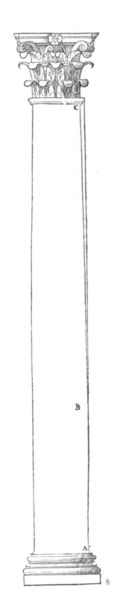
Titel: I Quattro Libri della Architettura, Buch I,
Kap. 13 Über die Schwellung und die Verjüngung der Säulen, Interkolumnien und Pilaster (Korinthische Säule)
Künstler: Andrea Palladio
Institution: (Seriendruck)
Schlagwörter: blätter, kopf, weiß, ausschnitt, blume, grau, hell, schmuck, schwarz, skizze, säule, zeichnung, blüte, ornament, architektur, sockel, stein, schlank, klassizismus, rund, studie, grafik, graphik, linien, architecture, column, corinthian, white, black, gray, grey, detail, schmal, verzierung, print, plinthe, ring, komposit, antike, linie, stücke, druck, stich, schwarzweiß, buchstaben, bleistift, entwurf, stift, kapitell, senkrecht, voluten, knospen, flower, ionisch, antik, classical, greek, roman, plan, basis, dorisch, konkav, konvex, drawing, korinthisch, shadow, sketch, schaft, rundung, wulst, sculpture, konisch, letters, kapitel, marble, abakus, akanthus, leaves, aufriss, korintisch, antique, rome, temple, akanthusblätter, kämpferplatte, säulenordnung, säulenschaft, draft, entasis, stele, palladio, vertical, foot, pencil, draw, floral, long, base, simple, pillar, plain, ionic, pedestal, stehle, doric, tall, helenistisch, deckplatte, greece, diagram, steele, detailausschnitt, capital, capitel, order, collumn, a, 8, shaft, klapitell, acanthus, decorated, corynthian, greec, single, singular, dorico, corinzio, dorian, oedre, vitruvius, 긴 문, 긴 문이 아닌 지지대?